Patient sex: M
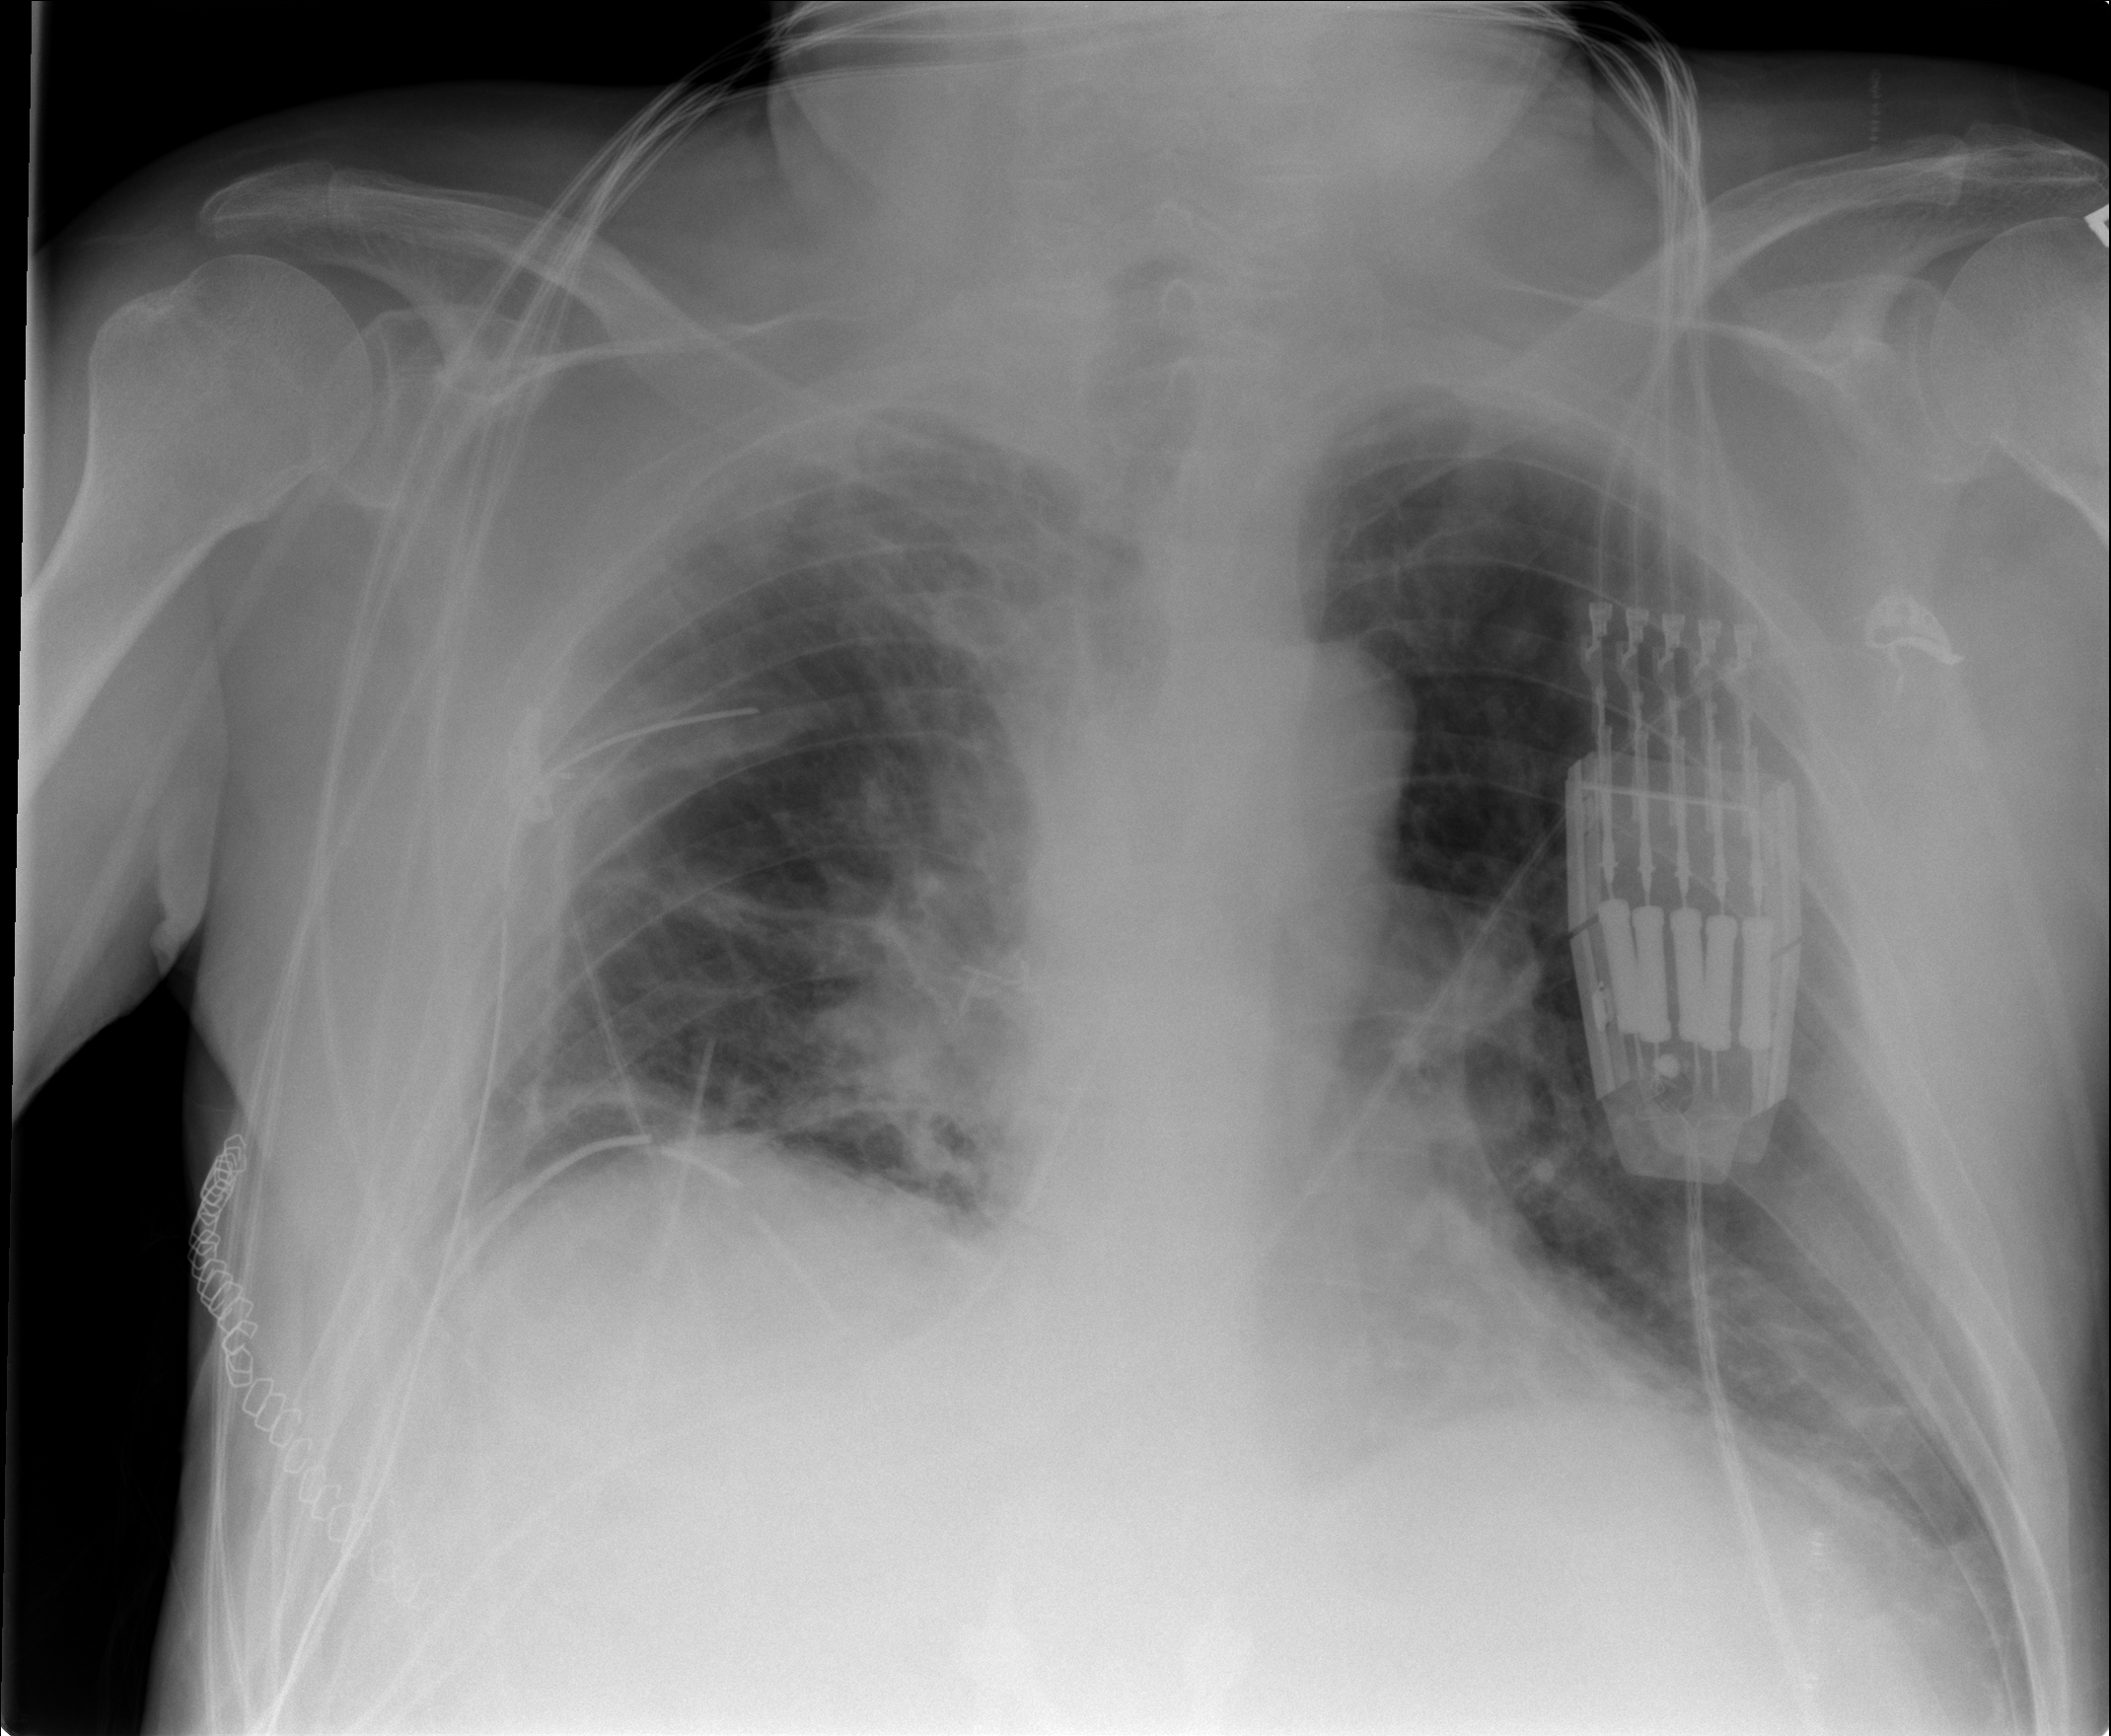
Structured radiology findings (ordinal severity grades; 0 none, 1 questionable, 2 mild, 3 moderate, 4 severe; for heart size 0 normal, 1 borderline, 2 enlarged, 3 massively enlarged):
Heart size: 0
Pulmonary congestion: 2
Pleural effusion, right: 1
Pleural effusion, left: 1
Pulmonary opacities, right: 2
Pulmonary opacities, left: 0
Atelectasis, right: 2
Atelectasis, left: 1